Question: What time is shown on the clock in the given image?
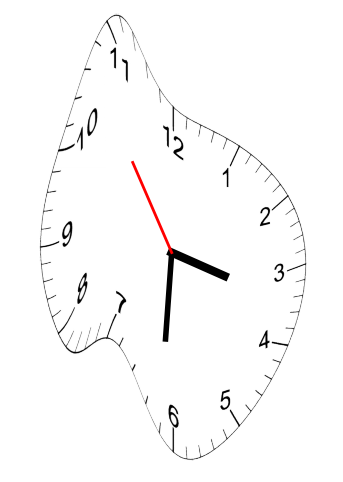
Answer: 03:30:54